Question: I am sending emails via my C# application the way below
'''
MailMessage mail = new MailMessage();
mail.To.Add(srEmail);
mail.From = new MailAddress("noreply@monstermmorpg.com", srSender);
mail.Subject = srEmailTitle;
mail.Body = srEmailBody;
mail.IsBodyHtml = true;
mail.SubjectEncoding = System.Text.Encoding.UTF8;
mail.BodyEncoding = System.Text.Encoding.UTF8;
SmtpClient smtp = new SmtpClient();
smtp.DeliveryMethod = SmtpDeliveryMethod.Network;
smtp.UseDefaultCredentials = true;
smtp.Host = "127.0.0.1";
smtp.Port = 25;
smtp.Send(mail);
'''
I am using windows server 2008 R2 and IIS 7.5 but for mail service using IIS 6.0
Now the IIS config is the way below

I am not sure whether this problem caused by IIS or C# application so best to ask it. Thanks for the replays. The problem can be seen at the below i mean multiple received from headers
'''
x-store-info:sbevkl2QZR7OXo7WID5ZcaZ0jeT0hTF6w5JqyzrMGIIJ4/L/t2gj2cA4gOeWpl7k+VkJUhAu0L19pcdx17/6zH+umIRUQcxNC7a6JMdOu4uk+atrpASsFAd6JPSp2WMA
Authentication-Results: hotmail.com; sender-id=temperror (sender IP is 85.17.154.139) header.from=noreply@monstermmorpg.com; dkim=none header.d=monstermmorpg.com; x-hmca=none
X-Message-Status: n:0:n
X-SID-PRA: MonsterMMORPG <noreply@monstermmorpg.com>
X-DKIM-Result: None
X-AUTH-Result: NONE
X-Message-Delivery: Vj0xLjE7dXM9MDtsPTA7YT0xO0Q9MTtHRD0xO1NDTD0w
X-Message-Info: NhFq/7gR1vQcnWpWXvTdSPoVLSrfQUf9NNYiD+nue1hb767bbTKXz+tuMD66iU4vKsnCmrISnMcViv7BRc8FinIdJij0qRdzfb9MQFyl8Qnq2jH2yHHz6W3BUjjFUEclGZIdpMuV4EQ=
Received: from noreply.monstermmorpg.com ([85.17.154.139]) by BAY0-MC3-F1.Bay0.hotmail.com with Microsoft SMTPSVC(6.0.3790.4900);
Sat, 10 Mar 2012 08:20:03 -0800
Received: from XCPV002 ([127.0.0.1]) by noreply.monstermmorpg.com with Microsoft SMTPSVC(7.5.7601.17514);
Sat, 10 Mar 2012 16:20:03 +0000
MIME-Version: 1.0
From: "MonsterMMORPG"
<noreply@monstermmorpg.com>
To: mypersonalemail@hotmail.com
Date: 10 Mar 2012 16:20:03 +0000
Subject: =?utf-8?B?UG9rZW1vbkNyYWZ0IGRhaGEga2FsaXRlbGkgYmlyIG95dW4g?=
=?utf-8?B?b2xhcmFrIGdlcmkgZMO2bmTDvC4gRXNraSBoZXNhYsSxbsSxeiBkdXJ1?=
=?utf-8?B?eW9yLg==?=
Content-Type: text/html; charset=utf-8
Content-Transfer-Encoding: base64
Return-Path: noreply@monstermmorpg.com
Message-ID: <XCPV002DreBBsQwY6YH0004e7c9@noreply.monstermmorpg.com>
X-OriginalArrivalTime: 10 Mar 2012 16:20:03.0608 (UTC) FILETIME=[A62AC180:01CCFED9]
'''
If you look carefully you will see there are 2 received from headers. I want to make it only single one. So basically removing the second received from header.
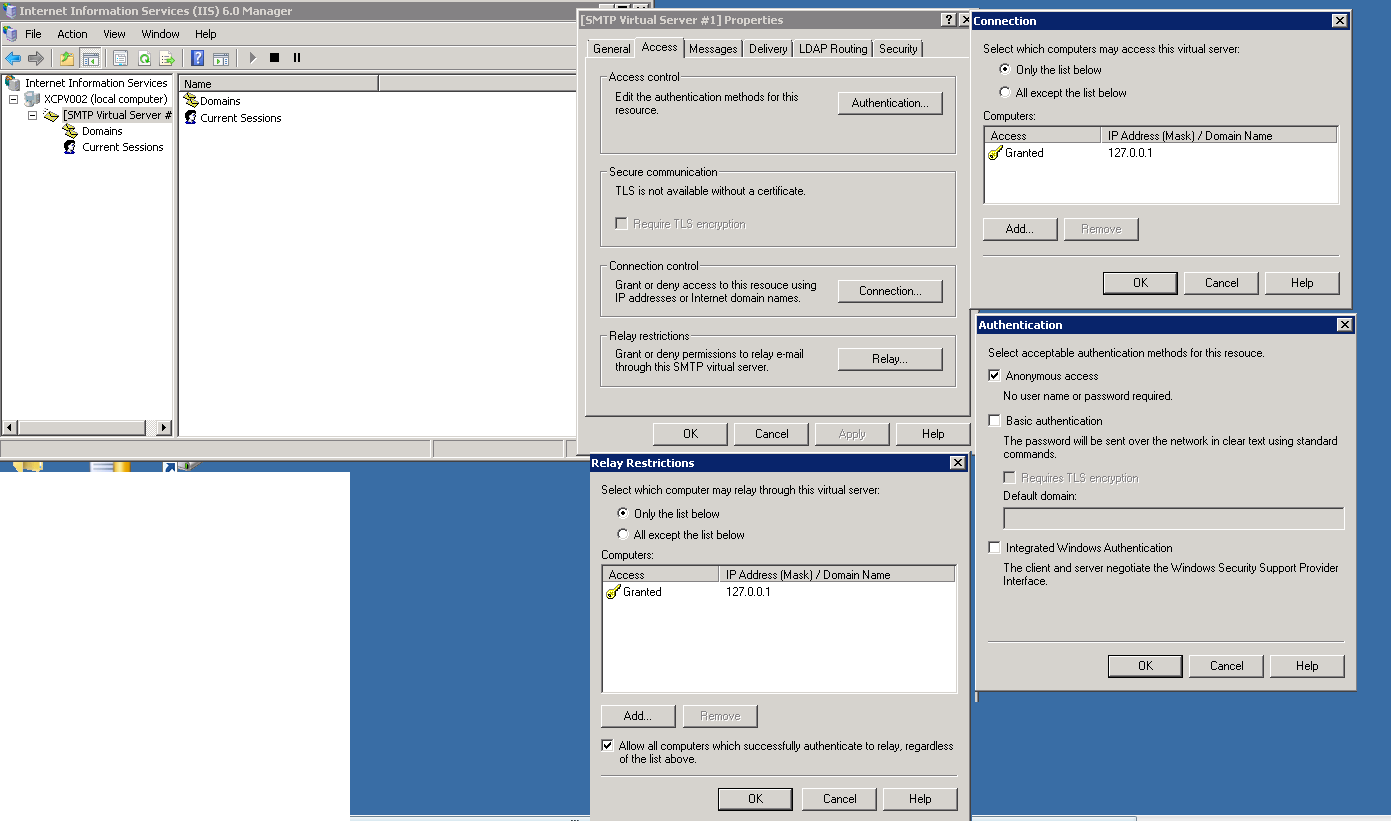
Answer: Well, do not use the local SMTP server. Every SMTPP server is supposed to add itself to the list for tracking. I do not really understand at all why the heck you bother - this is standard behavior.